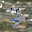
Label: 7